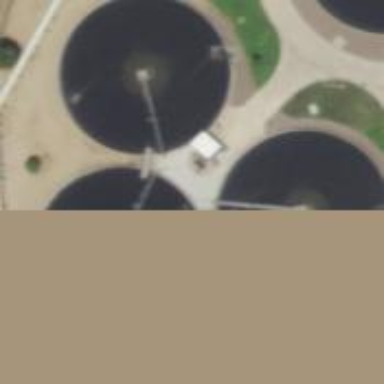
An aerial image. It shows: Reservoir containing wastewater.